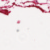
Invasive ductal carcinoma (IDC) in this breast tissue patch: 0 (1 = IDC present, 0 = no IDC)